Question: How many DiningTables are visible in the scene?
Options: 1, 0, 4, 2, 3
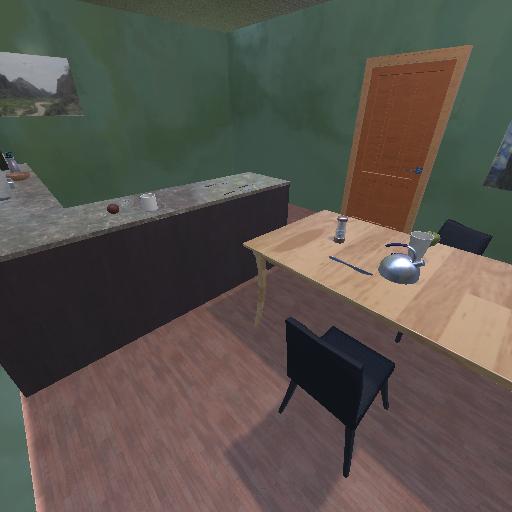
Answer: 1